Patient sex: F
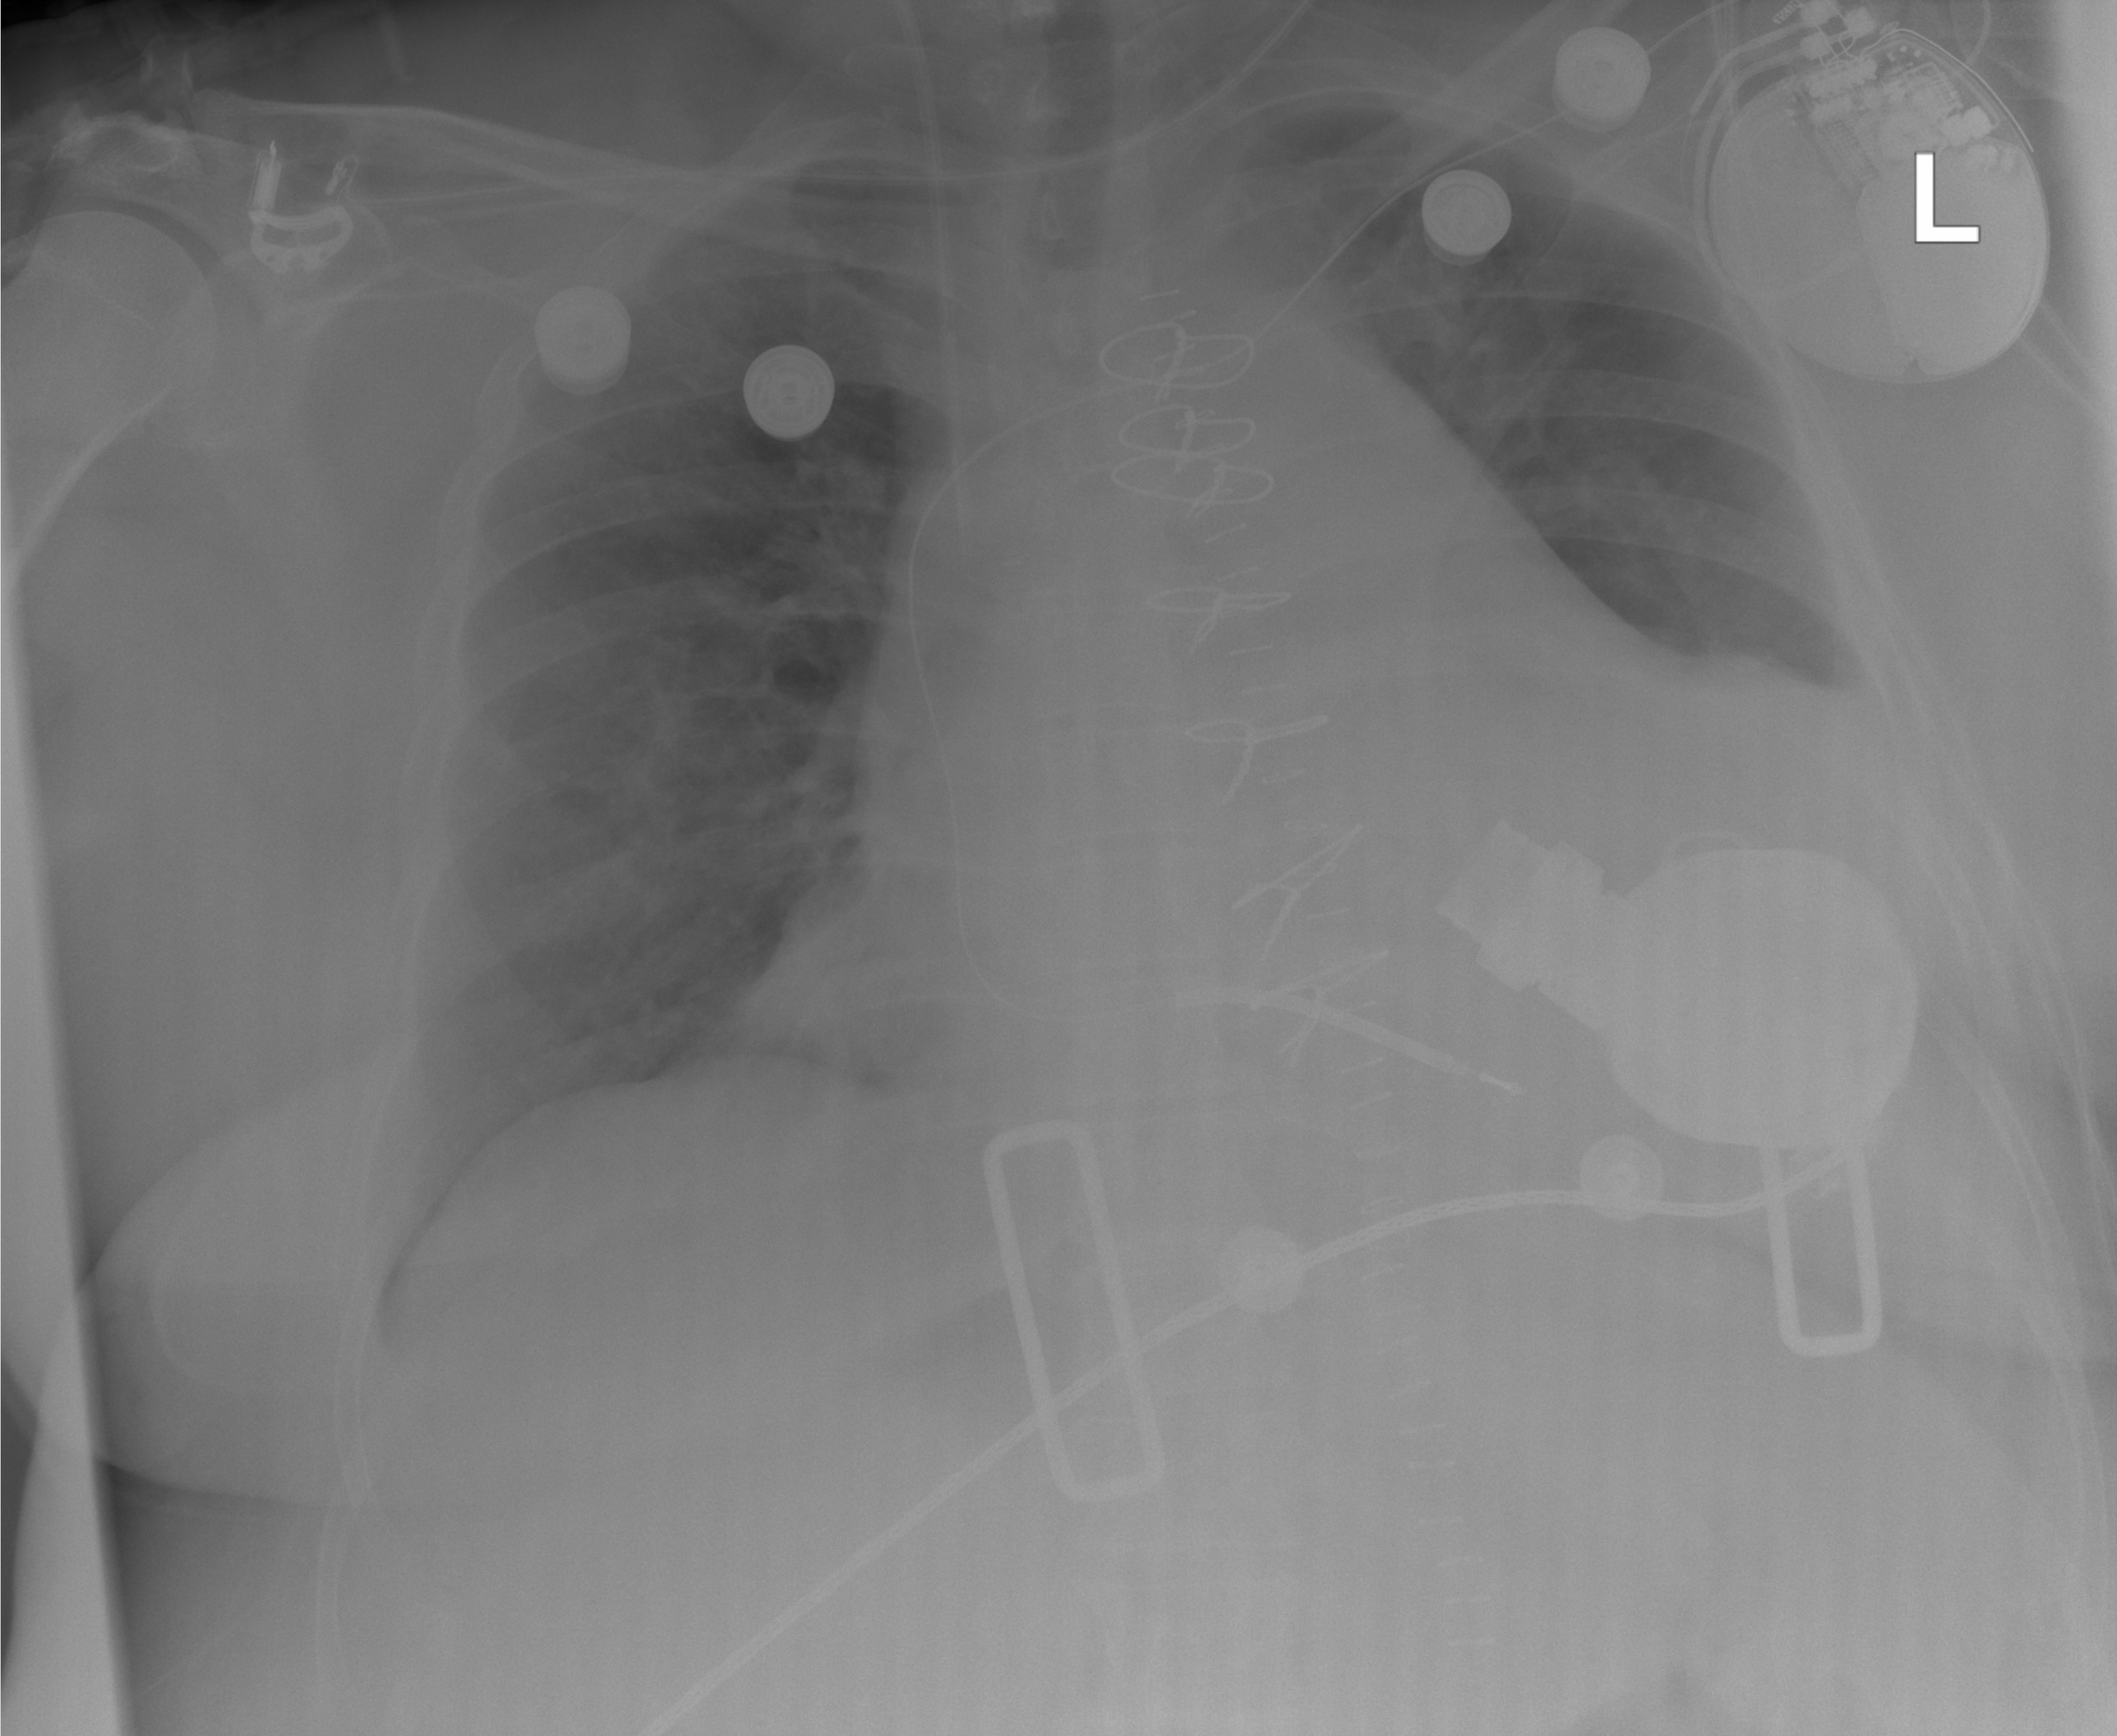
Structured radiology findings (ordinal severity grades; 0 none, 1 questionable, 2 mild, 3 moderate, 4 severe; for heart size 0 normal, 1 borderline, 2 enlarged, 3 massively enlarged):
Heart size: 3
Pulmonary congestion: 2
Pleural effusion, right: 0
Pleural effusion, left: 2
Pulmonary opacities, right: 2
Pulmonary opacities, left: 1
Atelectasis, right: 0
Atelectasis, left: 0